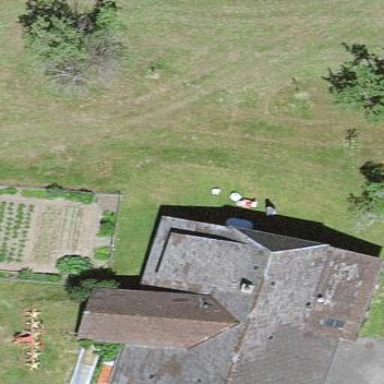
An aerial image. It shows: Farm building.